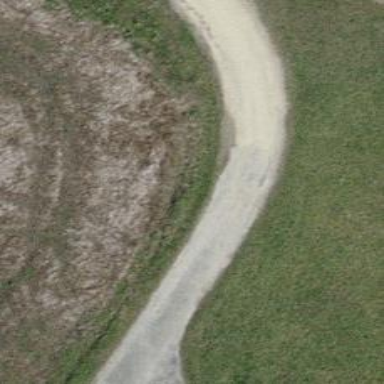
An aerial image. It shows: Track with grade 2 gravel surface.